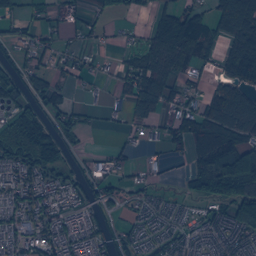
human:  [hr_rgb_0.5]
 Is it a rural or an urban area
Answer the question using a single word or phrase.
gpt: urban

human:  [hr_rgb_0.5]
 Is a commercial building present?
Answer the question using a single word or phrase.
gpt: yes

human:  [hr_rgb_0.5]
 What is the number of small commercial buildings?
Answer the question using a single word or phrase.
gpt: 242

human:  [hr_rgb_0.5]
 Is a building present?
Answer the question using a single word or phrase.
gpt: yes

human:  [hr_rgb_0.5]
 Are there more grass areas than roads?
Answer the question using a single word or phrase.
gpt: no

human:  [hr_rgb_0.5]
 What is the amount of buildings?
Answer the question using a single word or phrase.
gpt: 4878

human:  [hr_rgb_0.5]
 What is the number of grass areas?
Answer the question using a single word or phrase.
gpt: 247

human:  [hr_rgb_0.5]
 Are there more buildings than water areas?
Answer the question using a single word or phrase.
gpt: yes

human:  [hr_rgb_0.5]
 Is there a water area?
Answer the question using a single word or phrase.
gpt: yes

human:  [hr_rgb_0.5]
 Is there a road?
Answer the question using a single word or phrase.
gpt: yes

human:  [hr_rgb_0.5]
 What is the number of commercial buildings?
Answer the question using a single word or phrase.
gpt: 15

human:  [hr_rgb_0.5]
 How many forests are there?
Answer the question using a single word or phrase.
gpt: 178

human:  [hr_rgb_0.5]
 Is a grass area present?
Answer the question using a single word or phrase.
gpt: yes

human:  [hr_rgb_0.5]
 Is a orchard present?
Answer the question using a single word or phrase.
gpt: yes

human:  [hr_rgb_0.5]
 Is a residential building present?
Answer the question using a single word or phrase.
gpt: yes

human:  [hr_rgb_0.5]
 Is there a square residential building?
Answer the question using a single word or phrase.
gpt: yes

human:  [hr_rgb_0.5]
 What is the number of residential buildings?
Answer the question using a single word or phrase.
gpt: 4861

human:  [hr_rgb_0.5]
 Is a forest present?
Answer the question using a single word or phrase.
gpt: yes

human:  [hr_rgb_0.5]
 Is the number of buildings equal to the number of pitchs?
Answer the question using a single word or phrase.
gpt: no

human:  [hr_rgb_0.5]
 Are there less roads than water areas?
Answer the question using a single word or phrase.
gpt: no

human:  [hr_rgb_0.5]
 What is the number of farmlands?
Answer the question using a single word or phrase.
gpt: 46

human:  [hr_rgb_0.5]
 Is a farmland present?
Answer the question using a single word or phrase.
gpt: yes

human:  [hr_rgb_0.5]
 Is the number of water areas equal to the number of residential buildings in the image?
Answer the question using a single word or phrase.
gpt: no

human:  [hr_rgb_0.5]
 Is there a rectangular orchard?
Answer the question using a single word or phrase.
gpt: yes

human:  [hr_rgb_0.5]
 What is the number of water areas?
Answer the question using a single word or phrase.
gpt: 68

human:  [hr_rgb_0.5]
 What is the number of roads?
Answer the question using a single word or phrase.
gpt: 623

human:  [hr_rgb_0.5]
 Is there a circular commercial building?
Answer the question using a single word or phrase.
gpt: no

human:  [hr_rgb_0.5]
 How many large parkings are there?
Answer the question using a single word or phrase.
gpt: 0

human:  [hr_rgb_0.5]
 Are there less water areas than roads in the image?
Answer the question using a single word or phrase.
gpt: yes

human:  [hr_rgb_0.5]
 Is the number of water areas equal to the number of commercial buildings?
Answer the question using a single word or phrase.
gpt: no

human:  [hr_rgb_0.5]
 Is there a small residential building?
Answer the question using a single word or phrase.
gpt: yes

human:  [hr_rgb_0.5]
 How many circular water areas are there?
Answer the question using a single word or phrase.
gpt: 9

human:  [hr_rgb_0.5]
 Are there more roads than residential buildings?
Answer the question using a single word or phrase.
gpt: no

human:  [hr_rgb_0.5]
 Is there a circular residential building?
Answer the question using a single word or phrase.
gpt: yes

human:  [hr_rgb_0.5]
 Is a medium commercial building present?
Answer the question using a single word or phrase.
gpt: yes

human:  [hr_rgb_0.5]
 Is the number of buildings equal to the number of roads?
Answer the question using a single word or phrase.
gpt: no

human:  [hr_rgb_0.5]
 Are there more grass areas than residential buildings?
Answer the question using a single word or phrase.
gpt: no

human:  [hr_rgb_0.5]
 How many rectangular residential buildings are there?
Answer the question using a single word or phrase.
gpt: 3289

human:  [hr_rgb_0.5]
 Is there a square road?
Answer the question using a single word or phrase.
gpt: no

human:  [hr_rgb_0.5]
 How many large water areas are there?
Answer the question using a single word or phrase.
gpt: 11

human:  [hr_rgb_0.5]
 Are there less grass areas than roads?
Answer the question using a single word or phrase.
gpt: yes

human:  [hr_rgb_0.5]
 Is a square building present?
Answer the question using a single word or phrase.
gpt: yes

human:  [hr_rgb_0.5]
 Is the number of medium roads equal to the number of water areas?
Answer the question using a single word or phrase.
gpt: no

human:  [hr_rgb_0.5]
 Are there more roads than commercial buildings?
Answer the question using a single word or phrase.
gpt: yes

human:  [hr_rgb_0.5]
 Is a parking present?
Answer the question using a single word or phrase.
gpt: yes

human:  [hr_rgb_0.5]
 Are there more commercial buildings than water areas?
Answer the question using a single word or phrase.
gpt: no

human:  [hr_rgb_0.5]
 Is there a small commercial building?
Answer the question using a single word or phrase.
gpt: yes

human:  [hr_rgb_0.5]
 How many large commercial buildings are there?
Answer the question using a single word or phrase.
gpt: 1

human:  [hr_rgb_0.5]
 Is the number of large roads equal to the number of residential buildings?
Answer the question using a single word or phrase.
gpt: no

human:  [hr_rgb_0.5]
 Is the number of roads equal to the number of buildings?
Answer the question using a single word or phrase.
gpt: no

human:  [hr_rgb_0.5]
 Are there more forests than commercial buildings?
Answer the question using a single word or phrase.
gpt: yes

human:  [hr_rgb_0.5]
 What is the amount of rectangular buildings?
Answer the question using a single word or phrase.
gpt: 3297

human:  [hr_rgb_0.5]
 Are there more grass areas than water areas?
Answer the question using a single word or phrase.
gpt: yes

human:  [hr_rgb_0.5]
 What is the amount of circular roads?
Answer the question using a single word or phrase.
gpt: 0

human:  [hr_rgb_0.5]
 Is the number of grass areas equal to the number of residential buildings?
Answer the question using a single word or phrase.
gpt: no

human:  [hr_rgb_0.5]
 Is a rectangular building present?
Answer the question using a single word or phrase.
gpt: yes

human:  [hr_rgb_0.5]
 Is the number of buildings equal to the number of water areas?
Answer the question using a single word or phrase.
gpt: no

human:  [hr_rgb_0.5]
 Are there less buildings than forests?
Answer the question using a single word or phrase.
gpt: no

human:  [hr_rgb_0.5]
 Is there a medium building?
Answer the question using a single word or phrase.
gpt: yes

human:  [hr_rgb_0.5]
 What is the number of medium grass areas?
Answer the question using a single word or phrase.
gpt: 76

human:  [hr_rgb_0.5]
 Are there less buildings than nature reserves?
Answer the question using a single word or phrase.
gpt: no

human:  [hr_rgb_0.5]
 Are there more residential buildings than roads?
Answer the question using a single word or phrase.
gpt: yes

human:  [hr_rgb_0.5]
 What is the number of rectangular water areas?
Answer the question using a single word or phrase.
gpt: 31

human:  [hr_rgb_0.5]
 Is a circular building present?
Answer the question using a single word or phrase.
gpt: yes